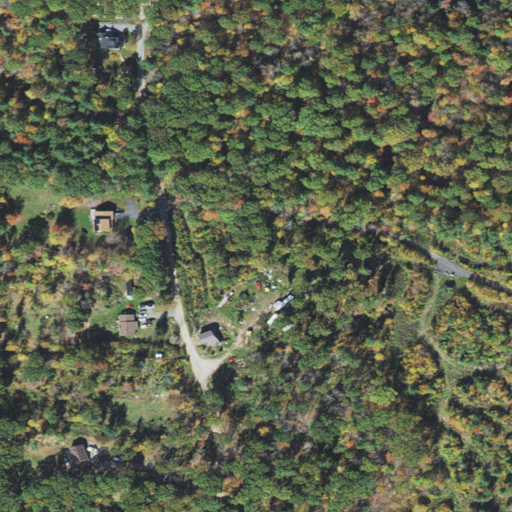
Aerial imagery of mountain in Massachusetts named Searle Hill containing deciduous forest, mixed forest, open development, shrub, pasture, and low intensity development